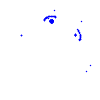
Particle: electron